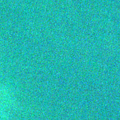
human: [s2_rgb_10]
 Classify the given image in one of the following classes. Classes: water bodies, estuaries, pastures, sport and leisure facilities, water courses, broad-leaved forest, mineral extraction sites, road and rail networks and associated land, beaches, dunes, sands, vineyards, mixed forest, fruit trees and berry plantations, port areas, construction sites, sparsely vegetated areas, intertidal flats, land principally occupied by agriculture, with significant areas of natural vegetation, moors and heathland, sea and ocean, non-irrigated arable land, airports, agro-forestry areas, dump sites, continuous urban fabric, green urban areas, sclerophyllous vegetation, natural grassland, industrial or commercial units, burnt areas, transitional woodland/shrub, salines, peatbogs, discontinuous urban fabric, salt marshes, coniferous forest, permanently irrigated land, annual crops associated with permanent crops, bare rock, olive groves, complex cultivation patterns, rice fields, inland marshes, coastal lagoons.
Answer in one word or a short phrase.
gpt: sea and ocean